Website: apple
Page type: customer-info-address
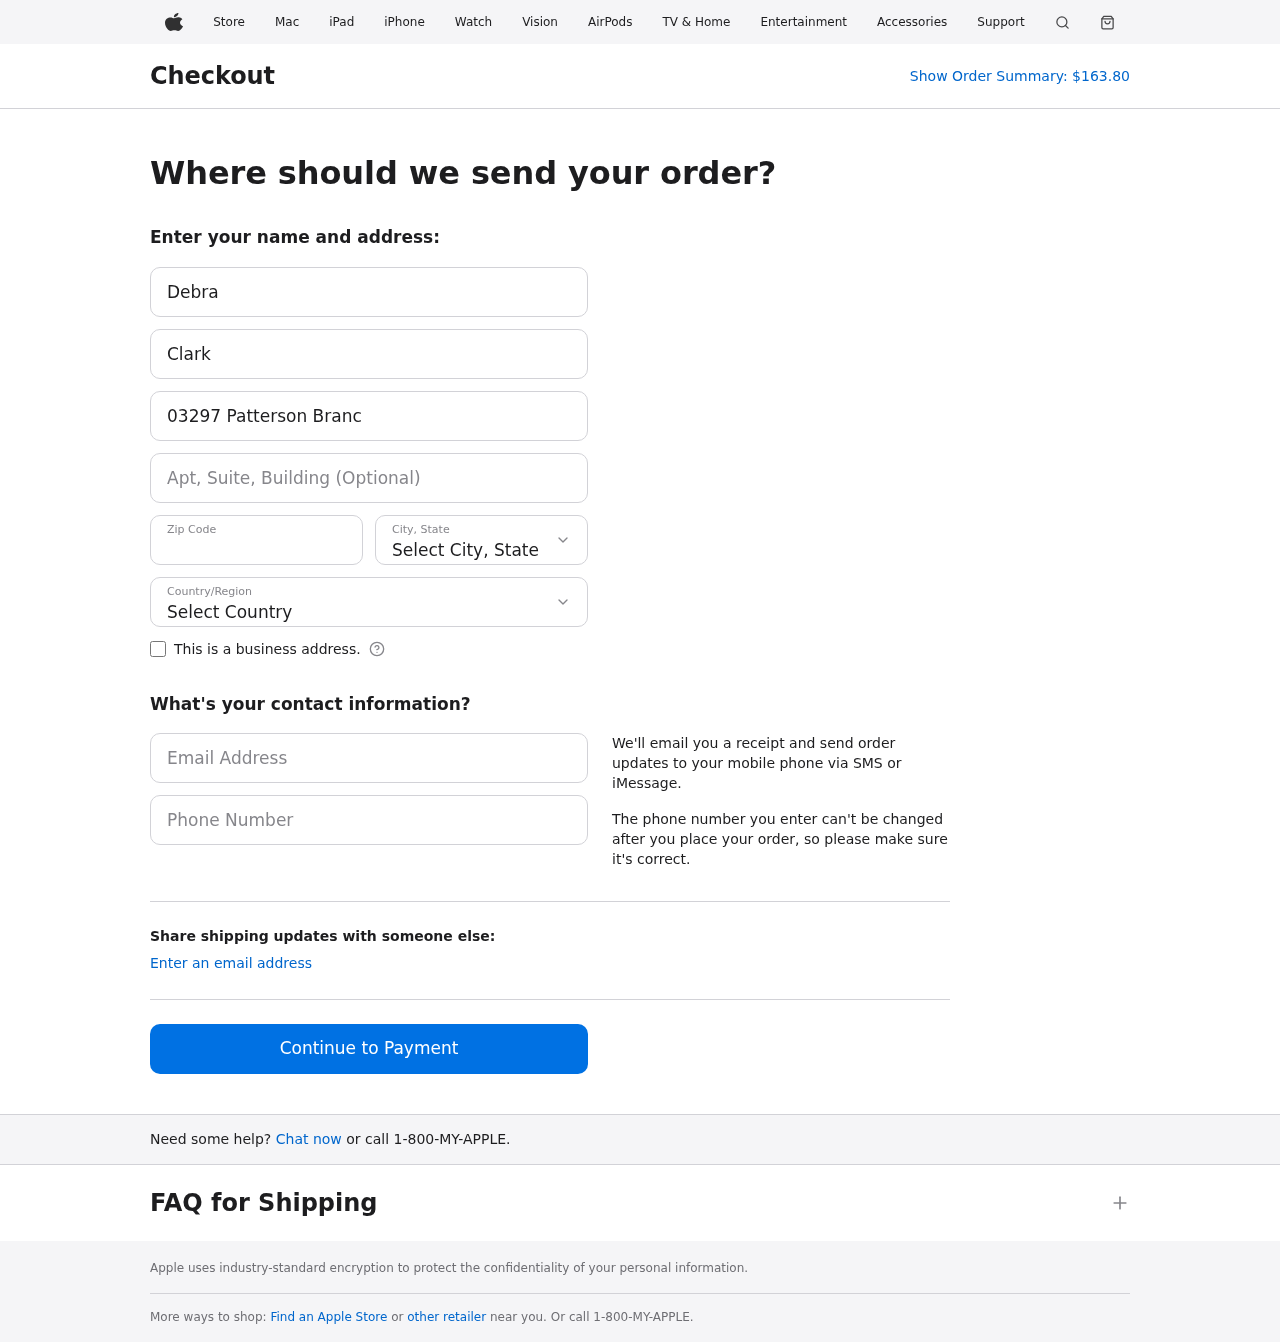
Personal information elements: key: PII_CITY_STATE
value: West Valerieton, SD
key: PII_COUNTRY
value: United States
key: PII_EMAIL
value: dclark@yahoo.com
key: PII_FIRSTNAME
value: Debra
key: PII_LASTNAME
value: Clark
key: PII_PHONE
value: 7015653309
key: PII_POSTCODE
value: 63445
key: PII_STREET
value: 03297 Patterson Branch Apt. 984
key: PII_STREET2
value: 8674 Hannah Square Suite 941
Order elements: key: ORDER_TOTAL
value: $163.80